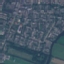
Land use / land cover class: Residential